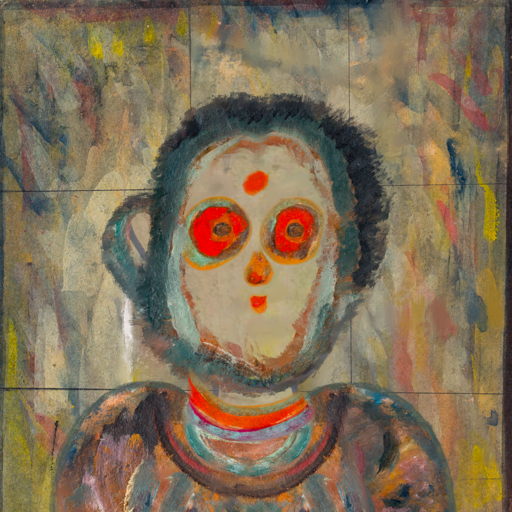
Background: GypsyMother, Head And Neck Front: Hill_Girl, Face Front: Sisters, Bust: Boggyland, Hair Front: Boggyland, Head Accessory: Blank, Second Necklace: Blank, Necklace: Sisters, Baby: Blank